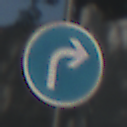
Verkehrszeichen: VorgeschriebeneFahrtrichtungRechts
Umgebung: Outdoor, Suburban
Tageszeit: Midday
Wetter: Clear
Licht: Natural
Jahreszeit: NotSpecified
Kontrast: HighContrast